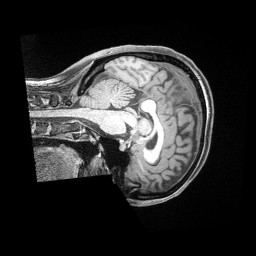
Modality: T1w
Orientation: sagittal
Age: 35
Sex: female
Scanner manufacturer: siemens
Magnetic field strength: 3 T
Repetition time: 2 s
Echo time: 0.00211 s